Field crop: maize
Growth stage: 1
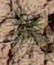
Species: lolium